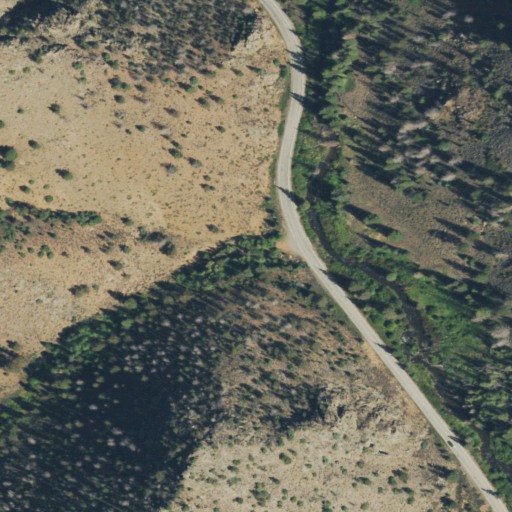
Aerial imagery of valley in Colorado named Poison Gulch containing evergreen forest, shrub, deciduous forest, open development, low intensity development, and medium intensity development